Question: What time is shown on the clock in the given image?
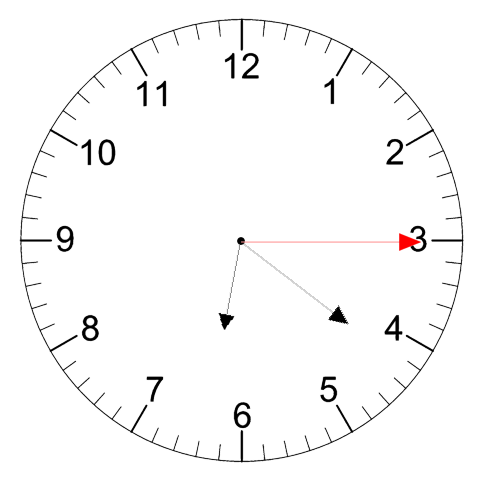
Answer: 06:21:15